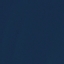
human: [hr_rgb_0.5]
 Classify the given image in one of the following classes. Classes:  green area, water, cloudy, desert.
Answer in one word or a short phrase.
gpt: water